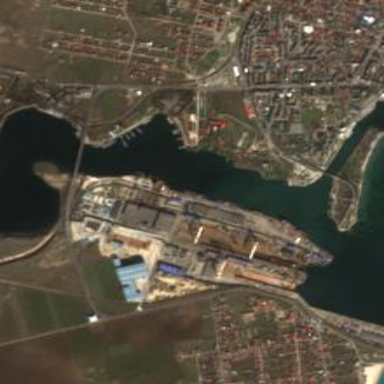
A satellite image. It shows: Industrial area designated as shipyard.